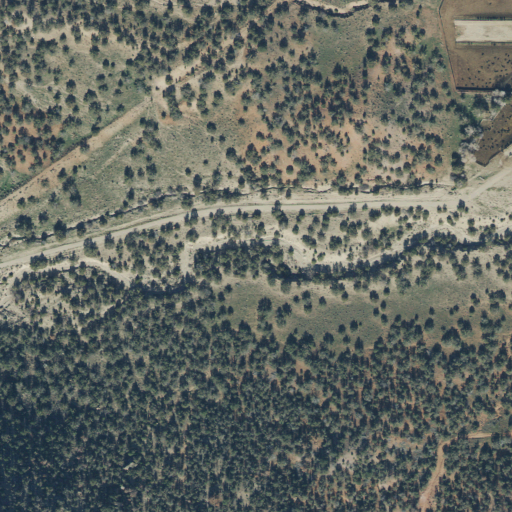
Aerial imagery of valley in Utah named Petes Canyon containing evergreen forest and shrub